Question: When I have array of objects, when I type the name of variable in Chrome console, I get this:

Is there some option or a flag which when turned on would display the objects and arrays extended when queried in Chrome console ?
I use the console a lot and do inline operations within the console and each time when I modify an array I have to click on all entries to see the values.
to write a loop which would 'console.dir' out all the arrays.
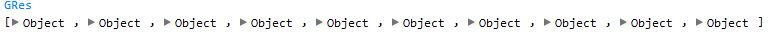
Answer: To see the entire contents of an array (or any other object, for that matter) without writing a loop, you can use <URL>. This will output the whole object in JSON format, optionally indenting it.
For example:
'''
console.info(JSON.stringify([{a:1,b:2}, {c:3,d:4}], null, ' '))
'''
will output:
'''
[
{
"a": 1,
"b": 2
},
{
"c": 3,
"d": 4
}
]
'''